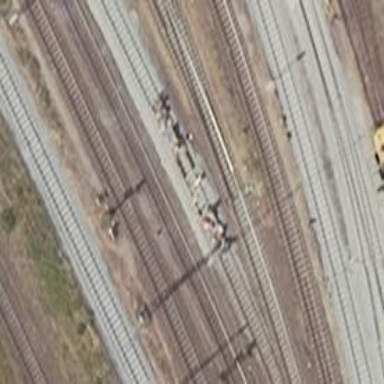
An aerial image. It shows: Railway switch.